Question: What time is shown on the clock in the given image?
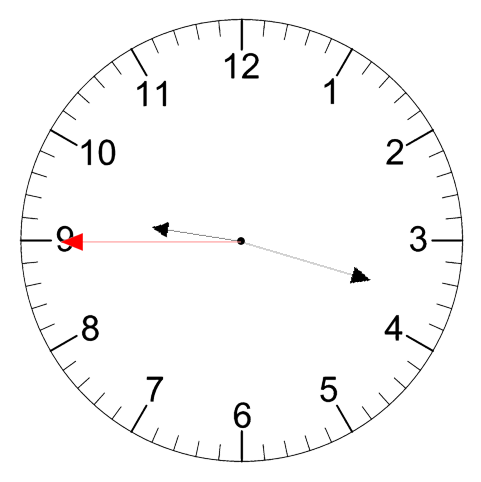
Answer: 09:17:45